Interaction volume radius: 10 \u00c5
Interaction volume height: 10 \u00c5
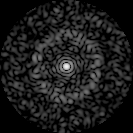
Disorder parameter: 0.845